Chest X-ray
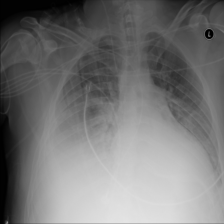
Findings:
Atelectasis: positive
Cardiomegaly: negative
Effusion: negative
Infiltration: positive
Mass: negative
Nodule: negative
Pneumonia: negative
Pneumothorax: negative
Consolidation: negative
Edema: negative
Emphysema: negative
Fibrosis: negative
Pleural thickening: negative
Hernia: negative